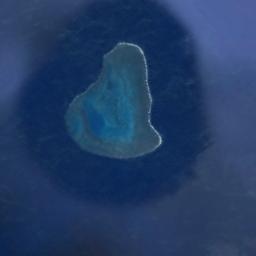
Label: island